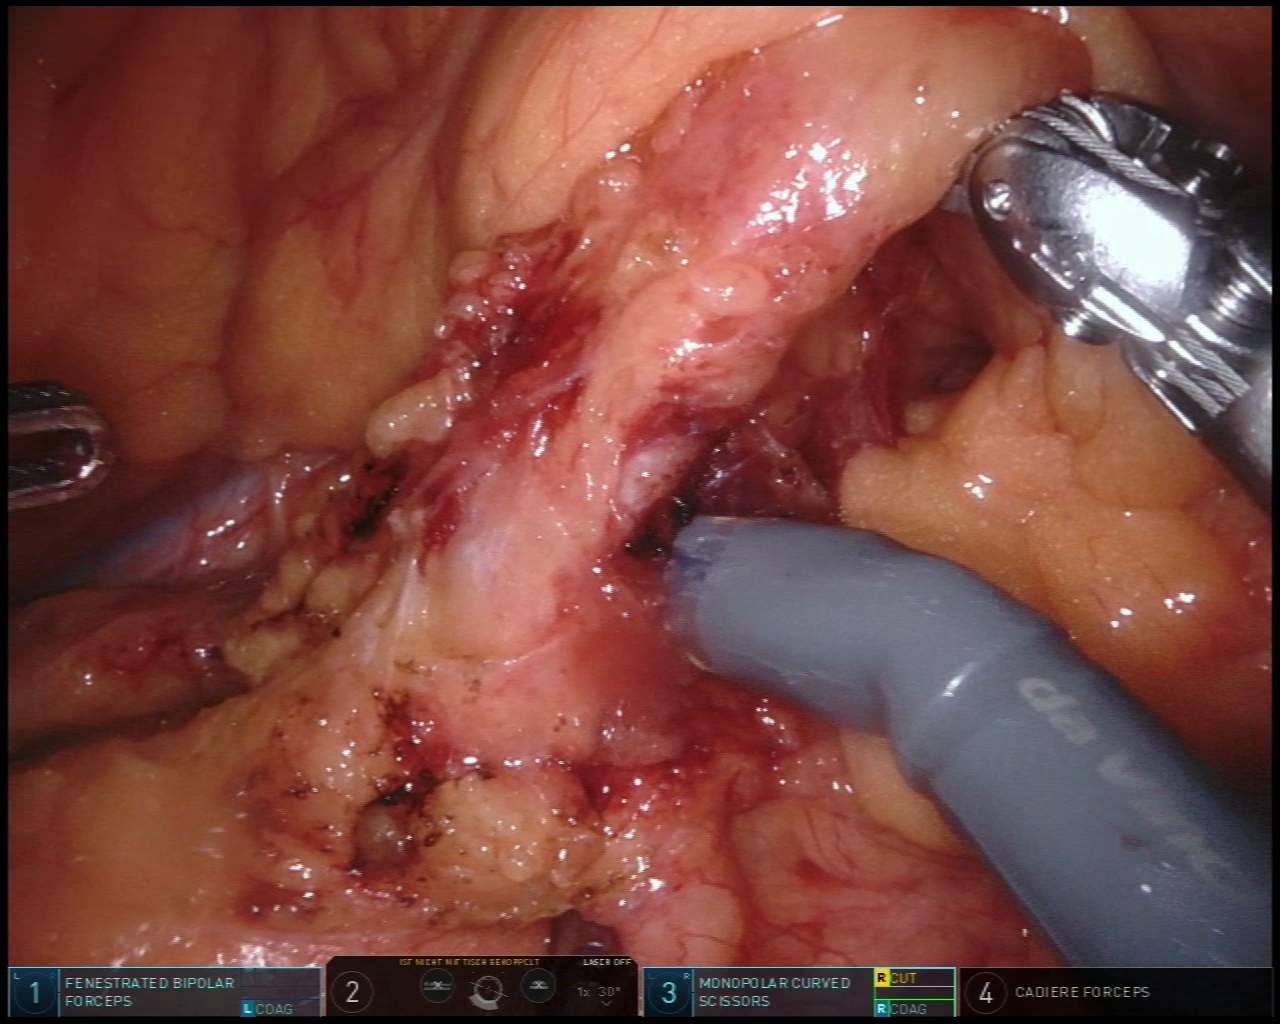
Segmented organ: intestinal_veins
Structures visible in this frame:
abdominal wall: no
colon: no
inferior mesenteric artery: yes
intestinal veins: yes
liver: no
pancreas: no
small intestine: no
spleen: no
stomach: no
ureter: no
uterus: no
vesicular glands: no